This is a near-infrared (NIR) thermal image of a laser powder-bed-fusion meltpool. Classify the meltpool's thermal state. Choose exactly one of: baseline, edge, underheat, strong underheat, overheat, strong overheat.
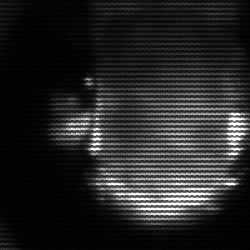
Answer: baseline